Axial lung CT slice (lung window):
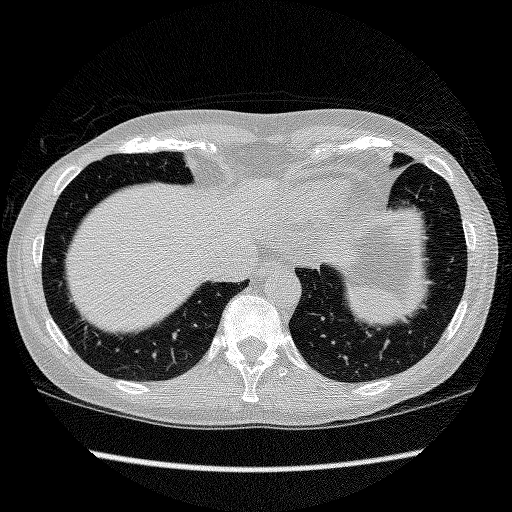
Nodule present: no